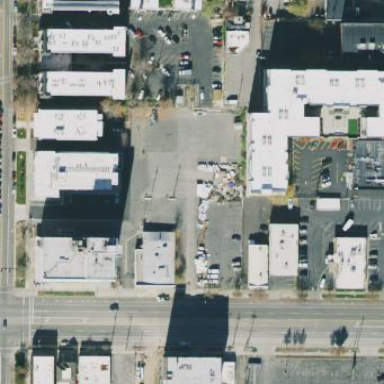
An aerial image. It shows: Retail area.